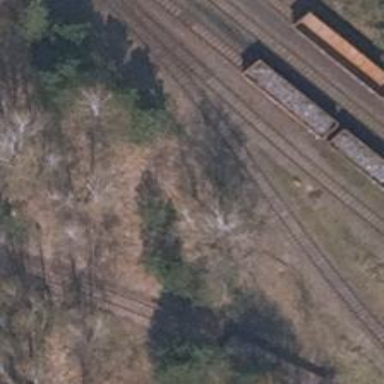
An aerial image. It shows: Railway yard.